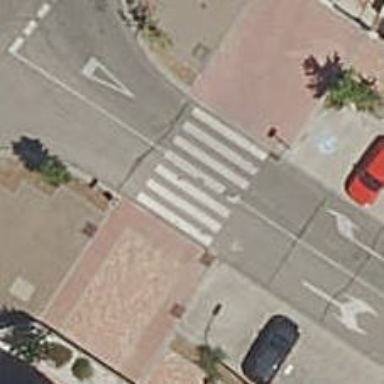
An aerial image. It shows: Marked road crossing.